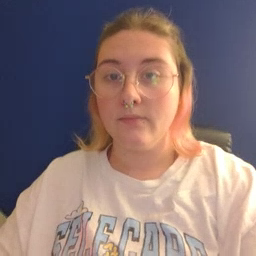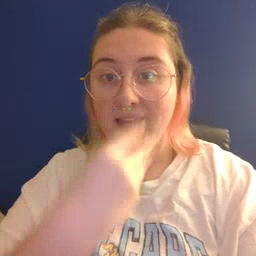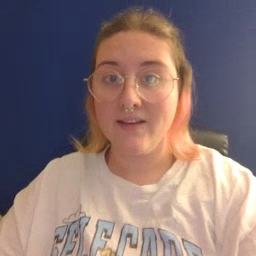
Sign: pretty